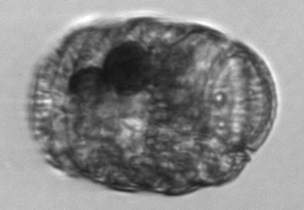
Label: Polykrikos